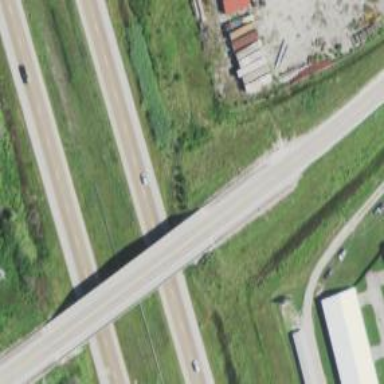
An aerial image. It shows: Primary highway with bridge.